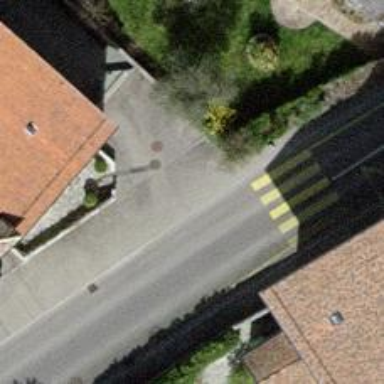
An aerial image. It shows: Driveway.